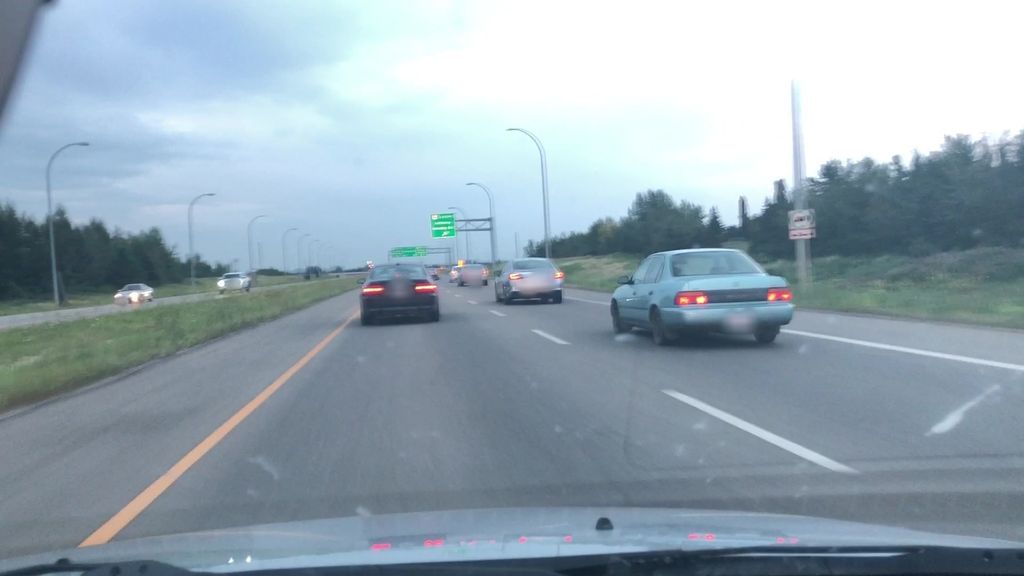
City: edmonton